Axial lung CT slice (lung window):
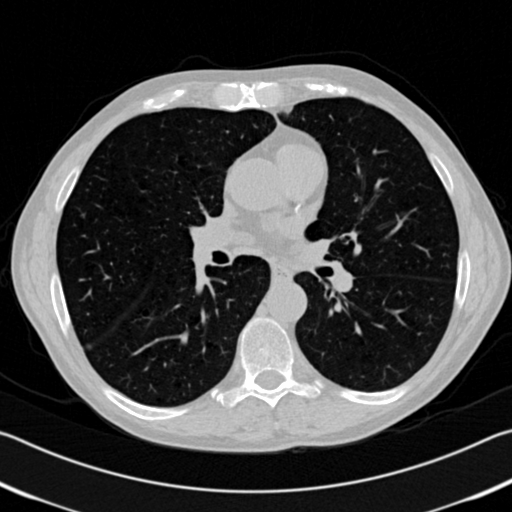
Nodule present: no